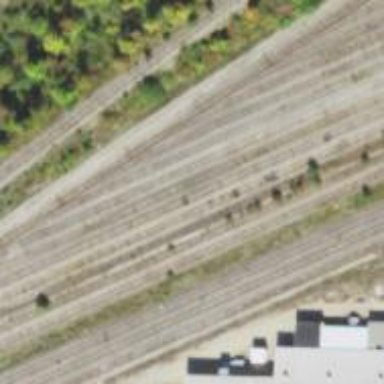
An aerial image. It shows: Railway yard in service.